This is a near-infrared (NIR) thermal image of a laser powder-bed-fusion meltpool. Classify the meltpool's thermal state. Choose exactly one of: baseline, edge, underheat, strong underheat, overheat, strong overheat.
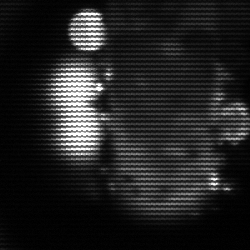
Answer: strong underheat